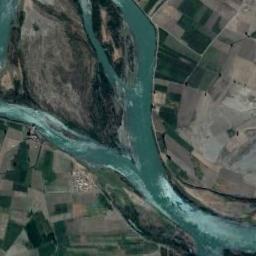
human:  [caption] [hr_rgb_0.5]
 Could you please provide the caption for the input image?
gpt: The dark green river with some channel bars goes through the farmland .

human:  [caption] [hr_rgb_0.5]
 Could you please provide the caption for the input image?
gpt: A light cyan river with small islands and green and tan mixed fields on the shore .

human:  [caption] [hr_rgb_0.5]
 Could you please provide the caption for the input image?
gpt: The limpid river goes rapidly through bare and green farmland stirring white spray at the turning areas  .

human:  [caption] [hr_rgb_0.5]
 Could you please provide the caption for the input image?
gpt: The river is surrounded by trees .

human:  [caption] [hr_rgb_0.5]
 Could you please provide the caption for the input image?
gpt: There are many farmlands near the river with two islands .